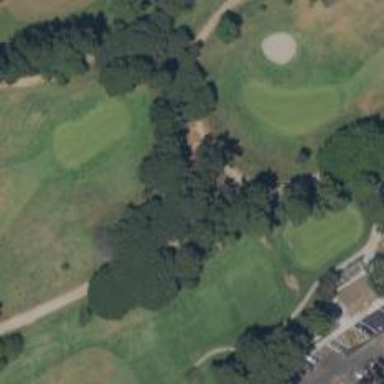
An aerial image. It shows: Pathway for golfing.